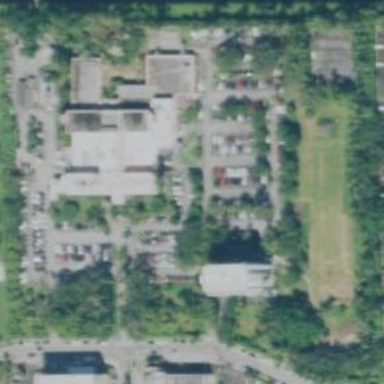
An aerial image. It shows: Hospital providing healthcare services.